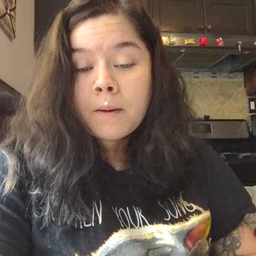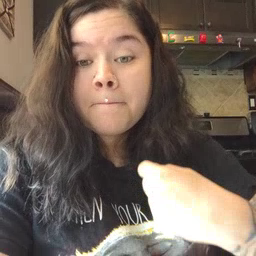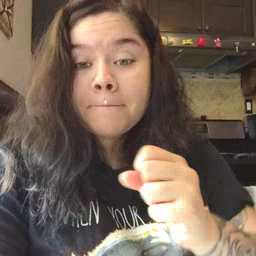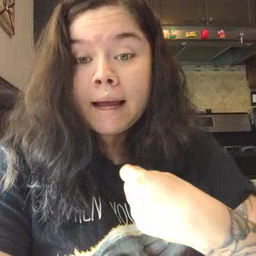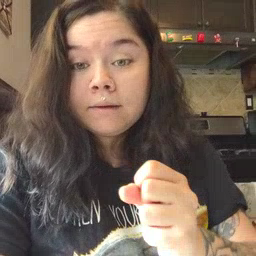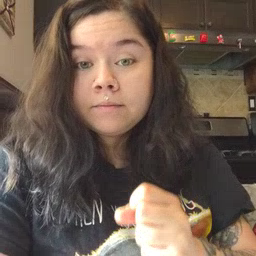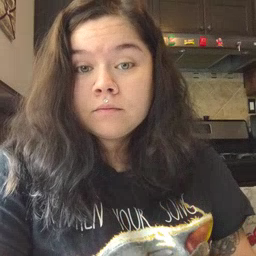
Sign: make